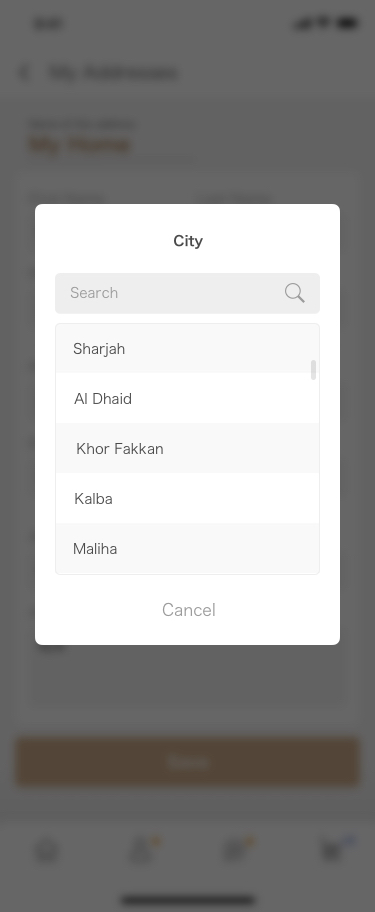
Text in this UI design:
Additional Details
Building/Villa Name
Umm Salamah Mo..
Apt/Villa Number
01
City
Al Dhaid
Emirate / Region
Sharjah
Pin your location on the map
25°16'52.6"N 55°52'40.4"E
Phone Number
+971 55 466 8056
Last Name
Karzon
First Name
Noor
Name of this address
My Home
My Addresses
Search
Sharjah
Maliha
Al Dhaid
Khor Fakkan
Kalba
City